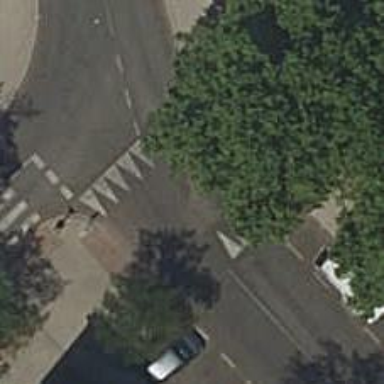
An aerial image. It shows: Marked road crossing with traffic calming table.